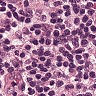
Metastatic tissue present: no